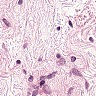
Metastatic tissue present: no